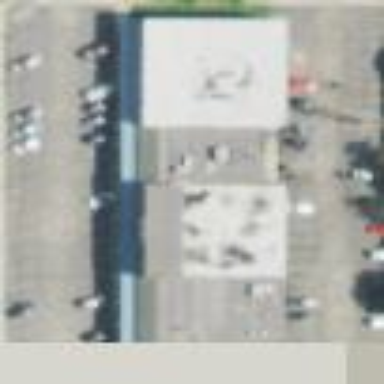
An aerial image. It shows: Retail area.